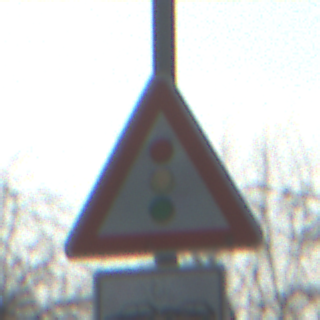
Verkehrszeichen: Lichtzeichenanlage
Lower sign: Entfernungsangaben2
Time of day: MorningAfternoon
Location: Outdoor (Suburban)
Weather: PartlyCloudy
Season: NotSpecified
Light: Natural